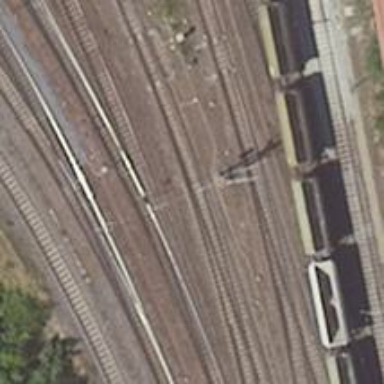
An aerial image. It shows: Railway switch.